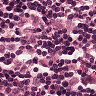
Metastatic tissue present: no